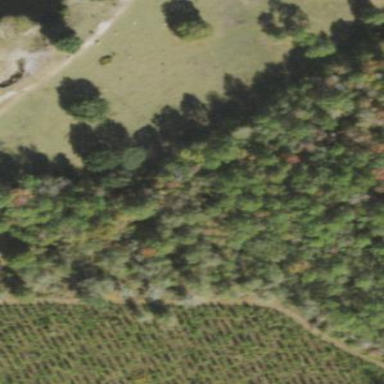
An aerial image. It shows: Mixed woodland with various types of leaves.